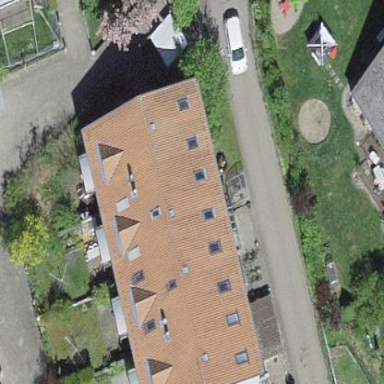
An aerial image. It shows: Residential building.